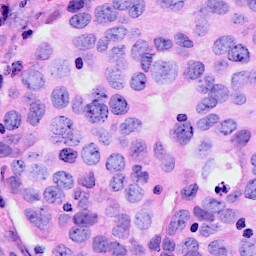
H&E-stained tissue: Breast